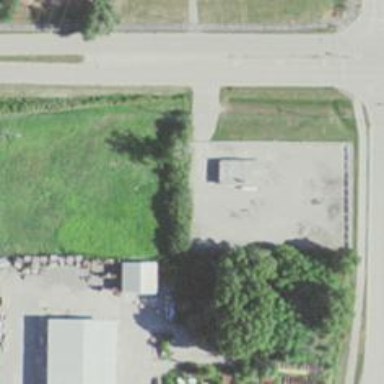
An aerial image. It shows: Natural gas substation.